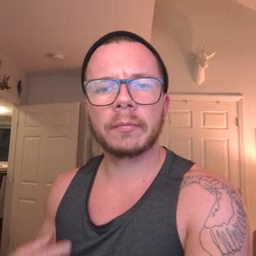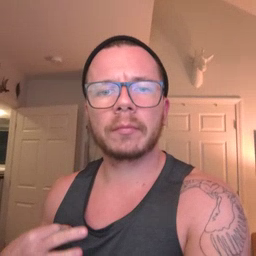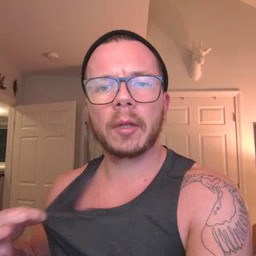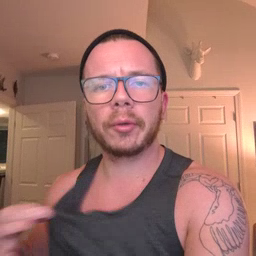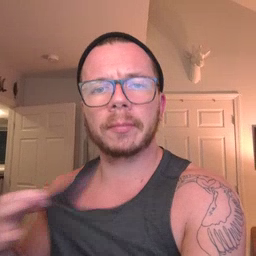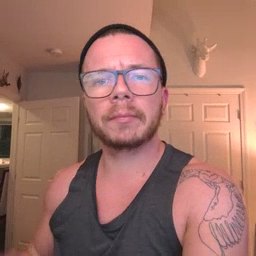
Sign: shirt